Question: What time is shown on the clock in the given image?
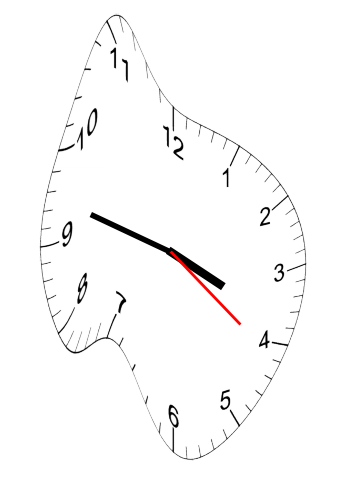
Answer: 03:47:21